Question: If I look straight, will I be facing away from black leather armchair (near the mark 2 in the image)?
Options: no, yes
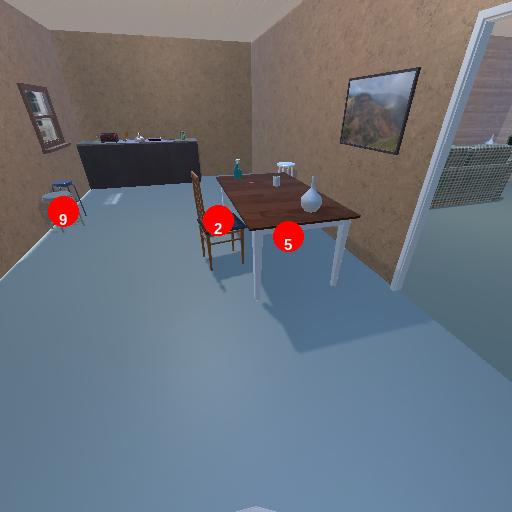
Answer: no